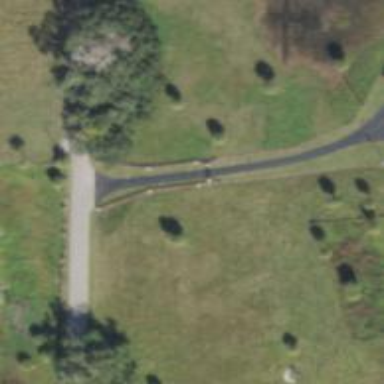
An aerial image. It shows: Driveway.